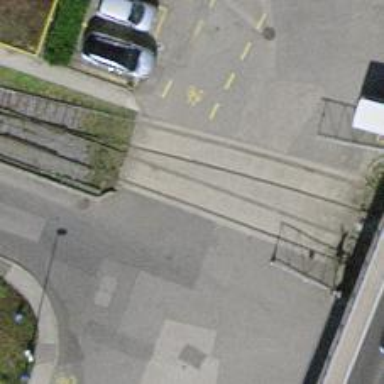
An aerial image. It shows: Railway crossing.